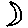
Label: moon